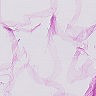
Metastatic tissue present: no